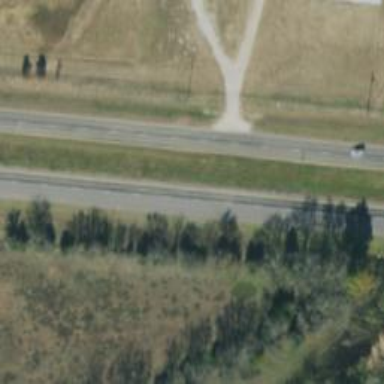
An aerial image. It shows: Trunk highway with expressway features.